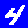
Digit: 4